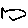
Label: fish